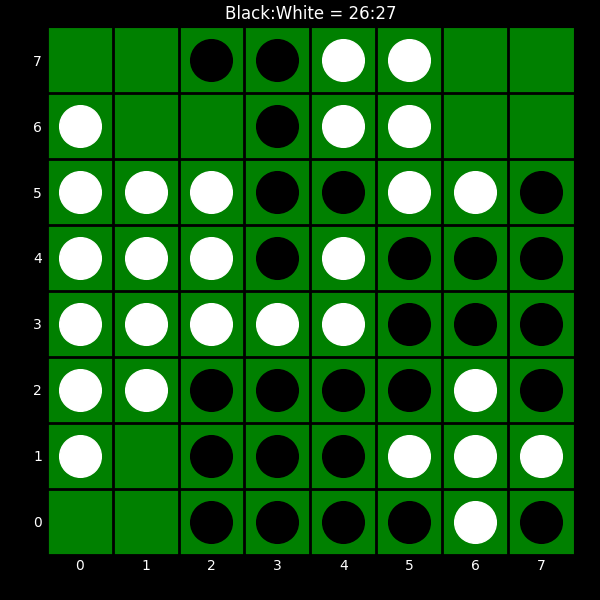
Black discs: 26
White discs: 27